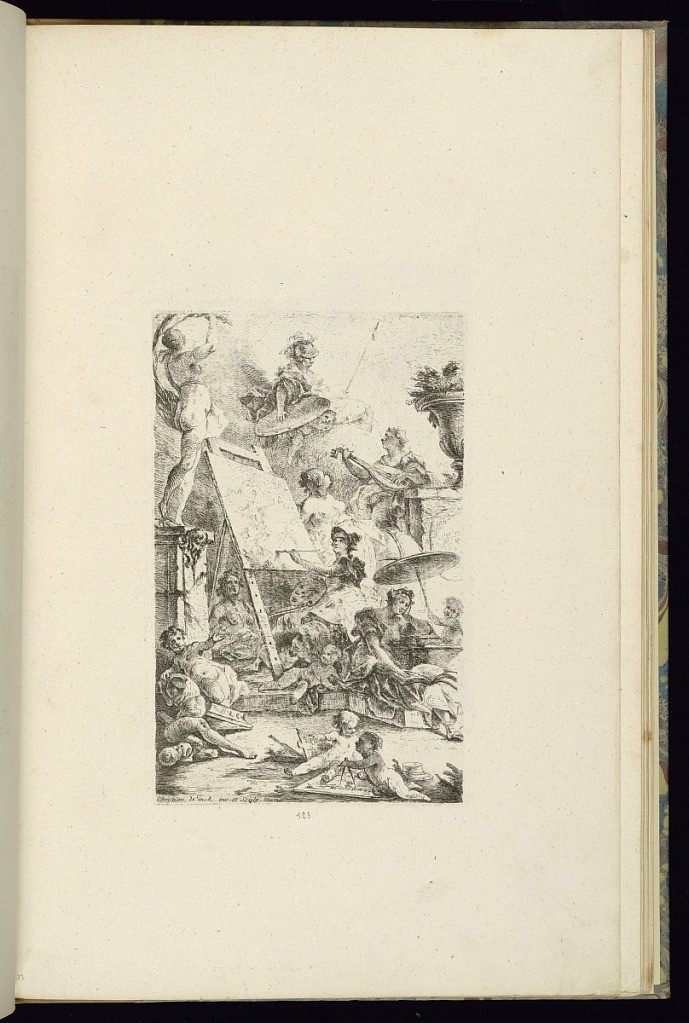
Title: Allegory of Painting
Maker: Thomas Christian Winck, German, 1738–1797
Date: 1745
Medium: Etching and engraving on off-white laid paper
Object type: Print
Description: Scene of Painting, personfied as a woman in costume from antiquity, surrounded by putti and attributes of the arts. The plate is signed.